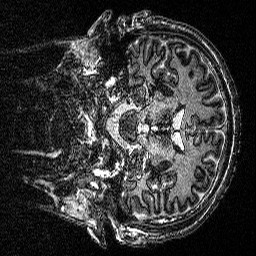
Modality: MP2RAGE
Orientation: coronal
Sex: male
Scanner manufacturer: siemens
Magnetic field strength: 3 T
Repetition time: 5 s
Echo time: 0.00292 s